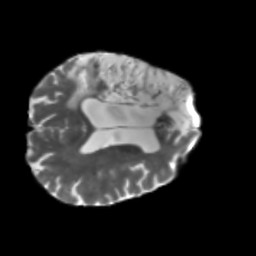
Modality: T2w
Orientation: axial
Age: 64
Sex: male
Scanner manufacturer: siemens
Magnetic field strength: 3 T
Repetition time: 5.25 s
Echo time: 0.08 s